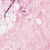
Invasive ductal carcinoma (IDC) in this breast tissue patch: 0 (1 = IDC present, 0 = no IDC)